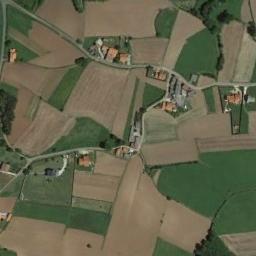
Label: rectangular_farmland